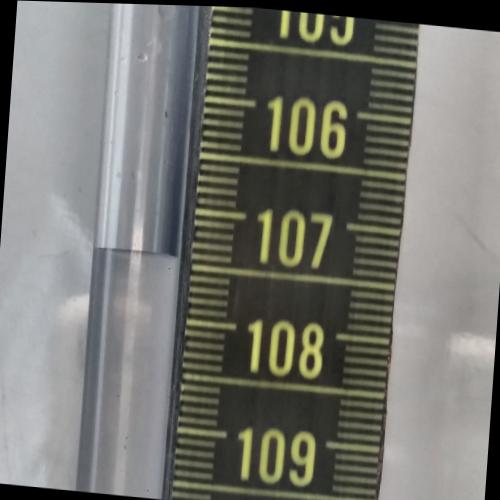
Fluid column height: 107.4 cm